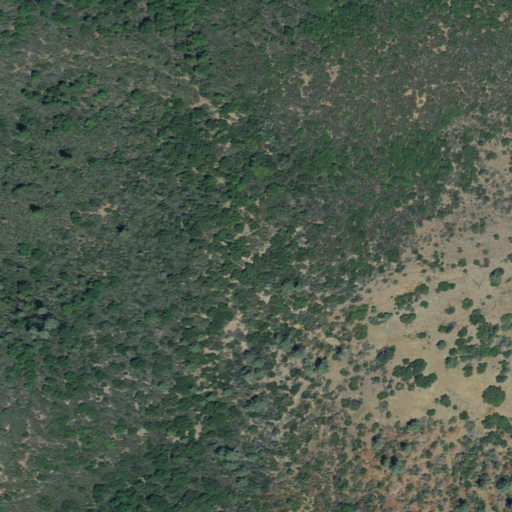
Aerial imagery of mountain in California named Mount Eaton containing evergreen forest and shrub